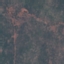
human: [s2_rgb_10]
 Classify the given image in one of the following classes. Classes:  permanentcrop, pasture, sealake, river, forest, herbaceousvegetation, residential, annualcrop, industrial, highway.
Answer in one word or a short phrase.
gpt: HerbaceousVegetation